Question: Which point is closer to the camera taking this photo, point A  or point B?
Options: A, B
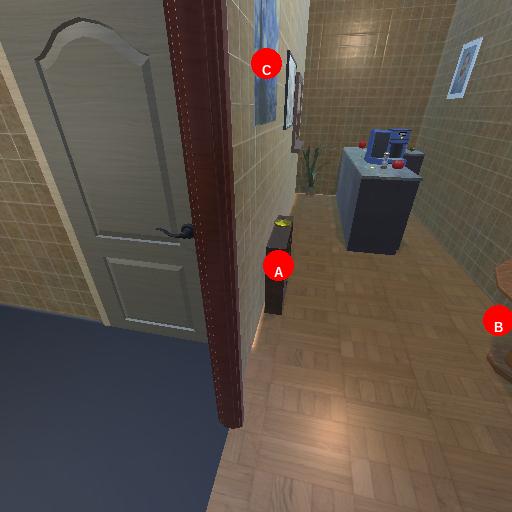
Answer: A